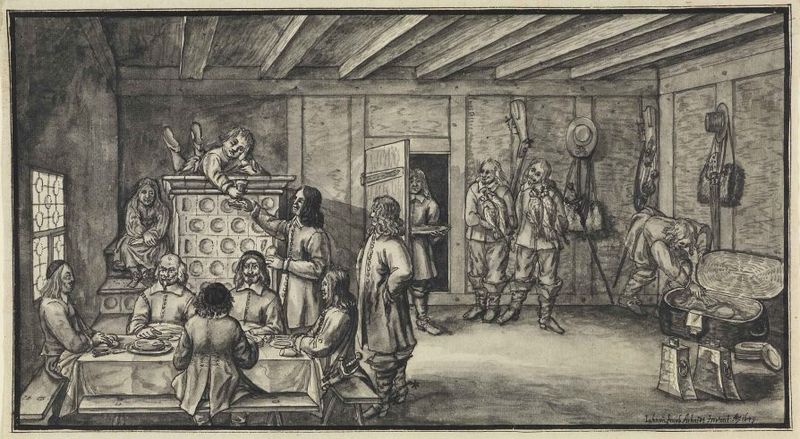
Titel: Ein Jagdmahl
Künstler: Johann Jakob Arhardt
Standort: Karlsruhe
Institution: Staatliche Kunsthalle Karlsruhe
Schlagwörter: mann, weiß, frauen, menschen, mädchen, sitzen, fenster, frau, getränk, glas, hut, hüte, männer, raum, reden, schwarz, tisch, tür, zeichnung, zimmer, gesellschaft, leute, bart, bärte, feier, feiern, kappe, kneipe, mützen, trinken, wand, wirtschaft, diener, kragen, mensch, stehen, tablett, teller, holland, innenraum, signatur, tischtuch, vögel, hütte, boden, haare, interieur, decke, familie, kind, musik, gotik, genre, kamin, kinder, landleben, ofen, holzschnitt, schrift, schrank, liegen, grafik, graphik, türe, bank, soldaten, essen, gäste, karikatur, tafel, wein, spielen, korb, balken, stube, name, becher, truhe, zentralperspektive, druck, schwarz weiß, holzstich, radierung, stich, illustration, schwert, säbel, text, waffen, jacken, waffe, bier, stiefel, bedienung, speisen, holzdecke, kacheln, tasche, mahl, mahlzeit, jagd, esen, bänke, abendessen, handwerk, jäger, gewehr, dolch, wams, landwirtschaft, garderobe, platten, gaukler, pokal, taschen, kupferstich, gasthaus, gasthof, wirt, wirtshaus, zecher, holzbalken, kachelofen, koffer, dachbalken, gaststube, suche, stick, deckenbalken, mal, stammtisch, spore, musketiere, hogarth, ratsherren, herberge, gastraum, kachelofen#männer, gerichte, holzstube, holland frühes 17. jahrhundert, deutschland 17. jahrhundert